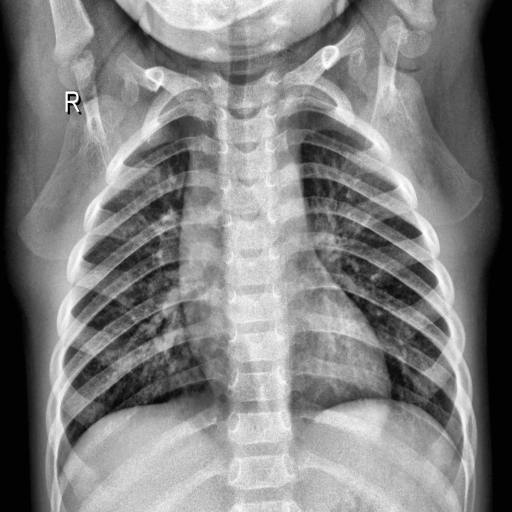
Finding: NORMAL